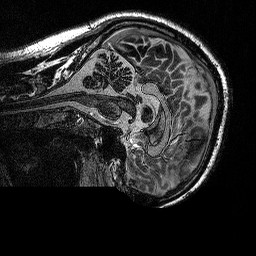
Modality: MP2RAGE
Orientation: sagittal
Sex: male
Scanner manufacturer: siemens
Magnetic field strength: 3 T
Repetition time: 5 s
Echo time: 0.00292 s